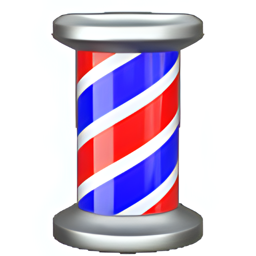
Name: barber pole
Emoji: 💈
Group: Travel & Places
Sub-group: place-other